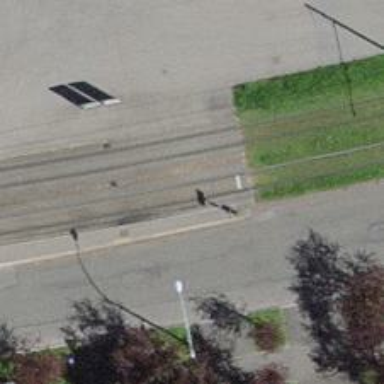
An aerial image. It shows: Tram stop with public transport connection.